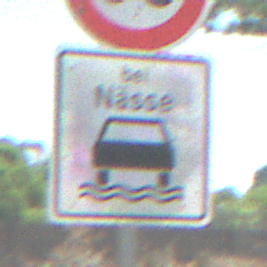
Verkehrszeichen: BeiNaesse
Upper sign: Geschwindigkeit60
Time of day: Midday
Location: Outdoor (Nature)
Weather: Clear
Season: NotSpecified
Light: Natural